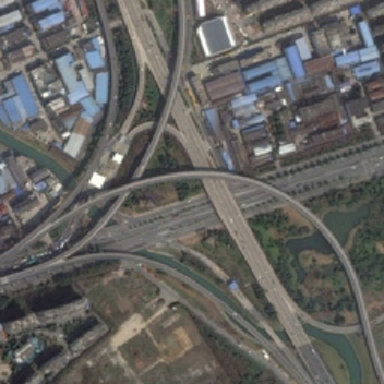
There are many green trees and roads around the house .